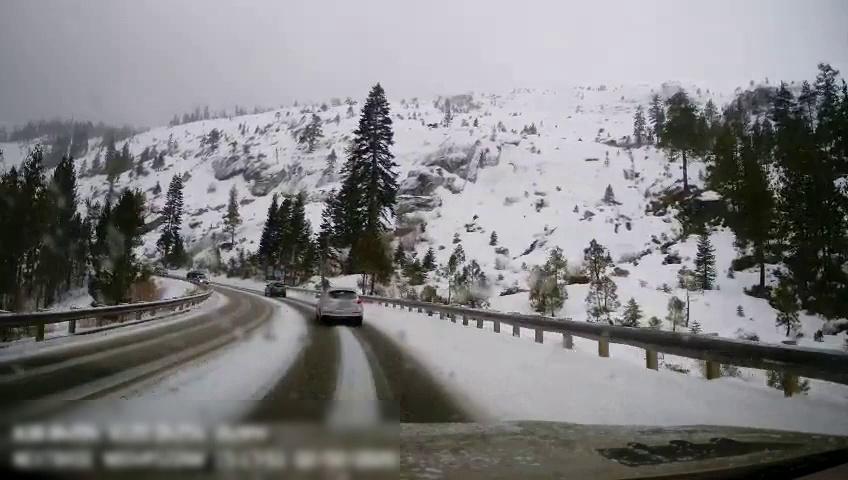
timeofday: Day
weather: Snowy
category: Drivable Space
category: Vehicles | Truck
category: Vehicles | Car
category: Vehicles | Car
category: Vehicles | Car